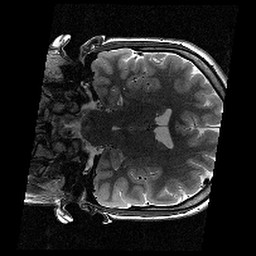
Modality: T2w
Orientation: coronal
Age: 12
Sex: female
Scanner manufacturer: siemens
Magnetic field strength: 3 T
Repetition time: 9.23 s
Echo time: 0.067 s